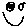
Label: smiley face